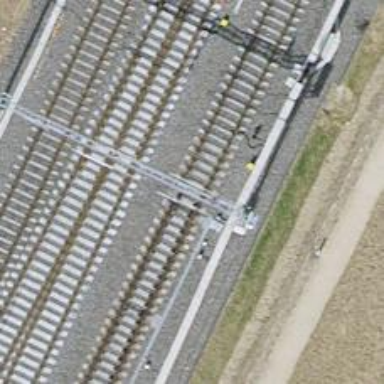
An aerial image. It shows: Railway switch.